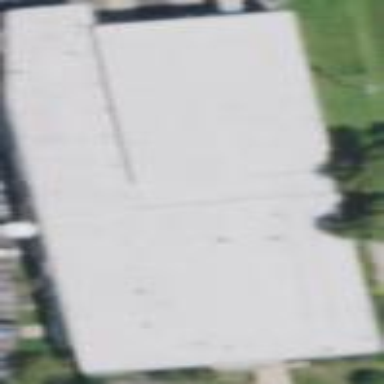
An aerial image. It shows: Building.